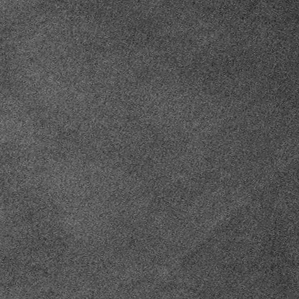
Label: frost